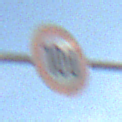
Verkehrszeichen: Geschwindigkeit100
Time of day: MorningAfternoon
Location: Outdoor (Nature)
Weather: PartlyCloudy
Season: NotSpecified
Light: Natural